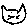
Label: cat